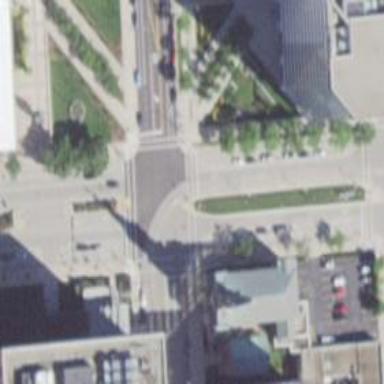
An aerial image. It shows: Footway located on traffic island.